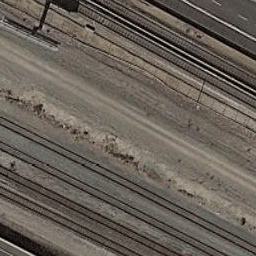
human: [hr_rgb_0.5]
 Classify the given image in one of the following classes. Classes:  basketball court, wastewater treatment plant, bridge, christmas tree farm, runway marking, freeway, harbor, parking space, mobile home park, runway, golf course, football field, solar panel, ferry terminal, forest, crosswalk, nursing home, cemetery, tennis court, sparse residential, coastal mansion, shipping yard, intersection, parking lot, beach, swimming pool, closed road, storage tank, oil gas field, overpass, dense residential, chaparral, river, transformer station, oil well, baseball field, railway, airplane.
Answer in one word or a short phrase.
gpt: railway